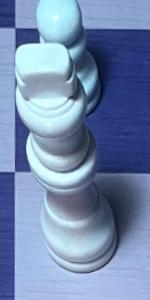
Label: King_White